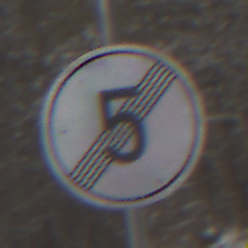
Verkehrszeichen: EndeGeschwindigkeit5
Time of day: MorningAfternoon
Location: Outdoor (Nature)
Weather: PartlyCloudy
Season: Winter
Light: Natural